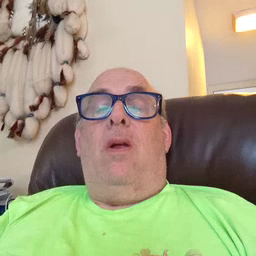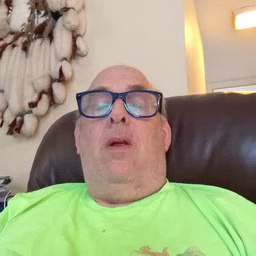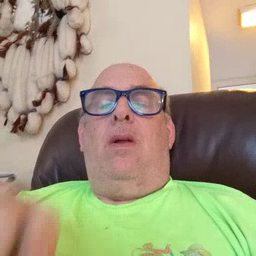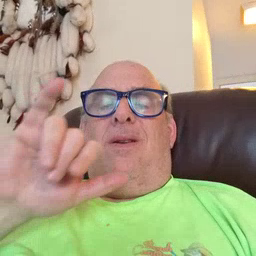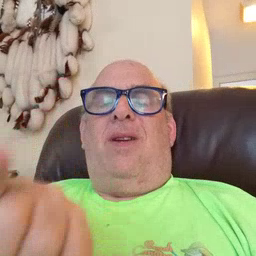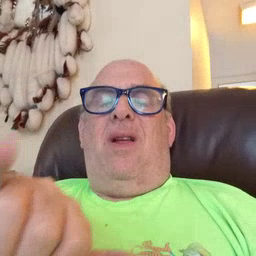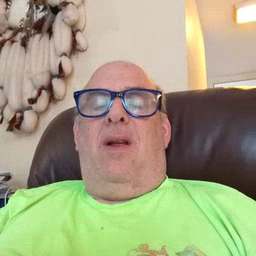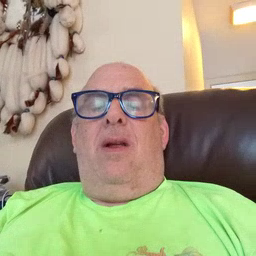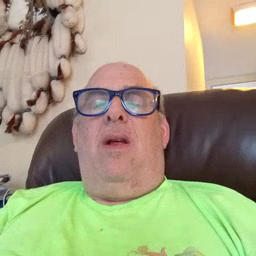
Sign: stay